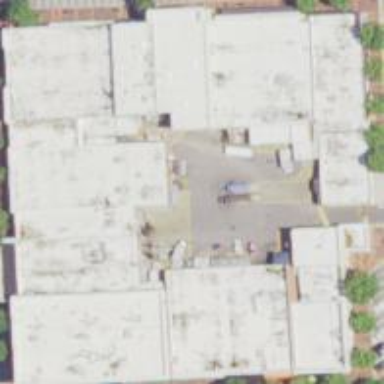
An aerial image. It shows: Commercial building.